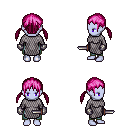
a pixel art fantasy rpg character, female body template, dark elf, purple skin, chain mail, teal pants, pink twin-tailed hairstyle, metal gloves, dagger, four views (front, back, left, right), 2x2 character sprite sheet, small pixel art, hard edges, no anti-aliasing